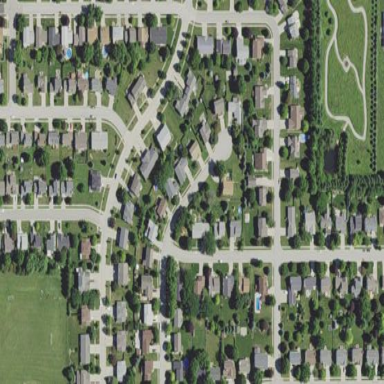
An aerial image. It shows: Neighbourhood with single-family residential houses.